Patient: sex F, age 41
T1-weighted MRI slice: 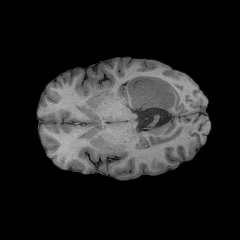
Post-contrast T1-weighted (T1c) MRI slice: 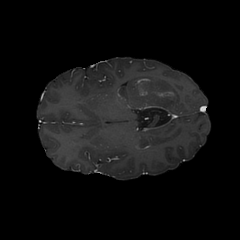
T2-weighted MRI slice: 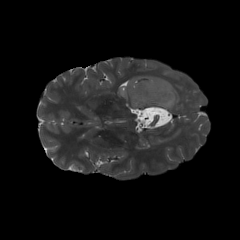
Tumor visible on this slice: yes
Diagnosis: Glioblastoma, IDH-wildtype
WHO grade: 4